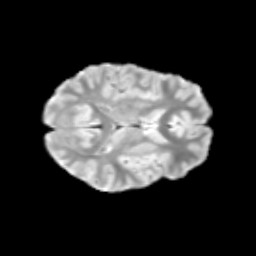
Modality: T2w
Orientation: axial
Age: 9
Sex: male
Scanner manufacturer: siemens
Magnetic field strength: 3 T
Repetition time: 3.8 s
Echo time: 0.07 s